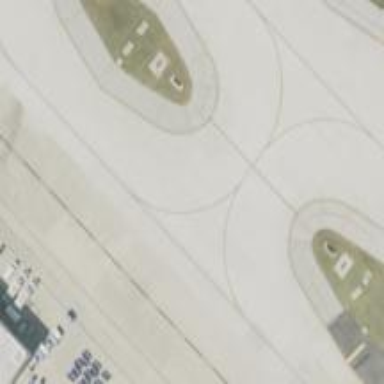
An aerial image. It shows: Image of taxiway at airport.